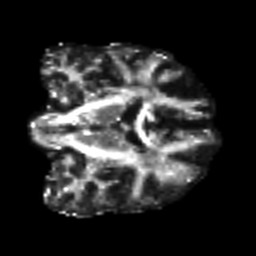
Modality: FA
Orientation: coronal
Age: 49
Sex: male
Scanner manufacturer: siemens
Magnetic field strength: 3 T
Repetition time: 7.3 s
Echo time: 0.087 s